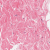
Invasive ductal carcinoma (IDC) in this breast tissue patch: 0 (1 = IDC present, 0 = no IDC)